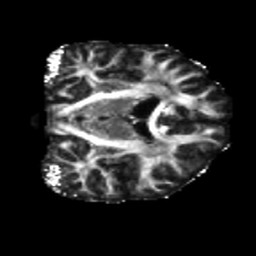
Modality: FA
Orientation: coronal
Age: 42
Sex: male
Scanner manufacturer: siemens
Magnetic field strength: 3 T
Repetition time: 5.47 s
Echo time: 0.0854 s